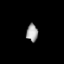
Tissue: lung
Cell type: Epithelial cells
Senescence score: 0.1614
Nuclear area (px): 193
Mean DAPI intensity: 163.212